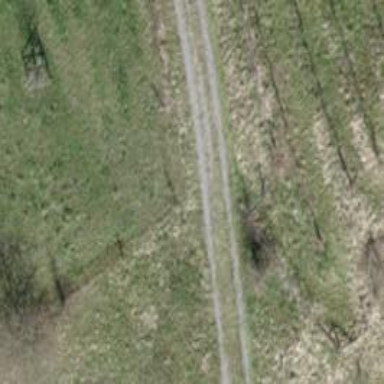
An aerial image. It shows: Track road with grade3 tracktype.